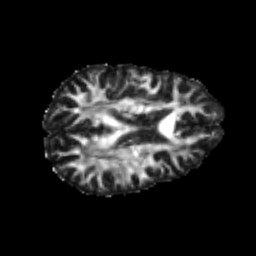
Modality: FA
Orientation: axial
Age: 26
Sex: male
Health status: healthy
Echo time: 0.074 s